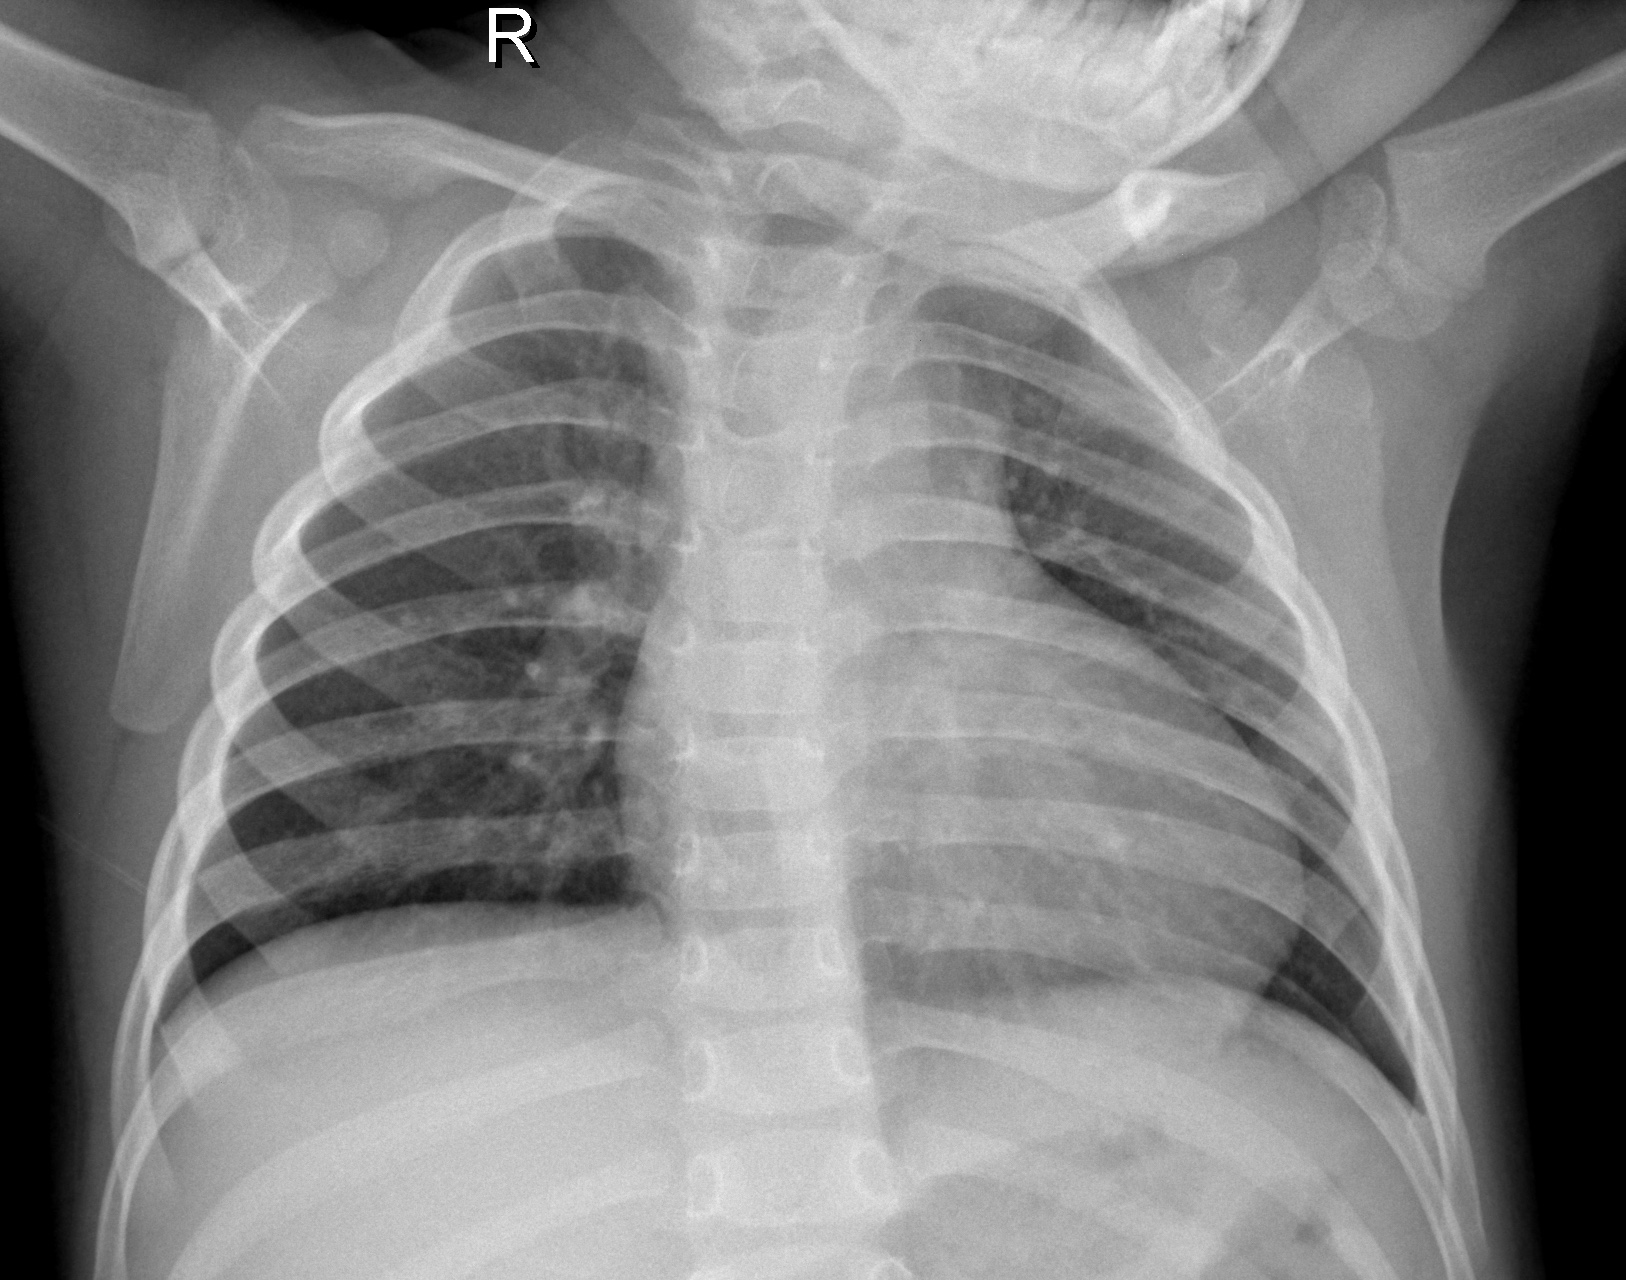
Diagnosis: NORMAL